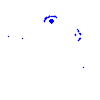
Particle: pion